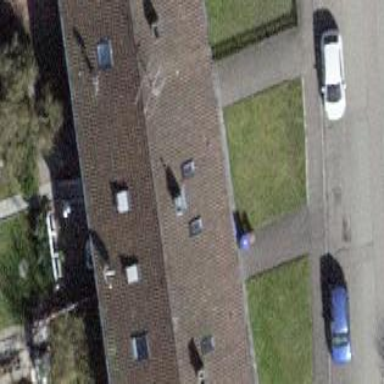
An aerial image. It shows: Gabled roof house.